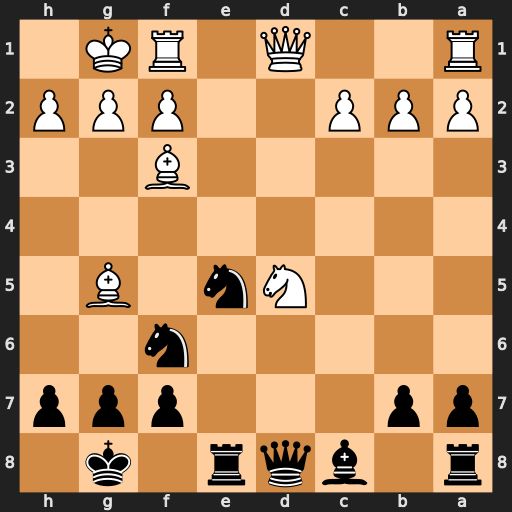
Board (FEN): r1bqr1k1/pp3ppp/5n2/3Nn1B1/8/5B2/PPP2PPP/R2Q1RK1
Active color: b
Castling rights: -
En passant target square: -
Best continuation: Nxf3+ Qxf3 Qxd5 Qxd5 Nxd5